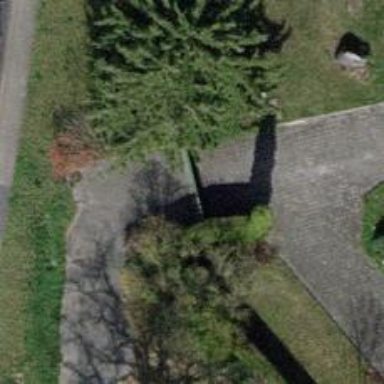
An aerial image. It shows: Gate.